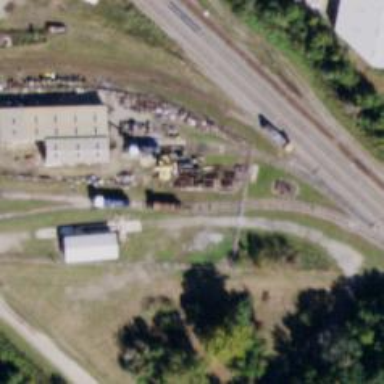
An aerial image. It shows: Railway spur service.